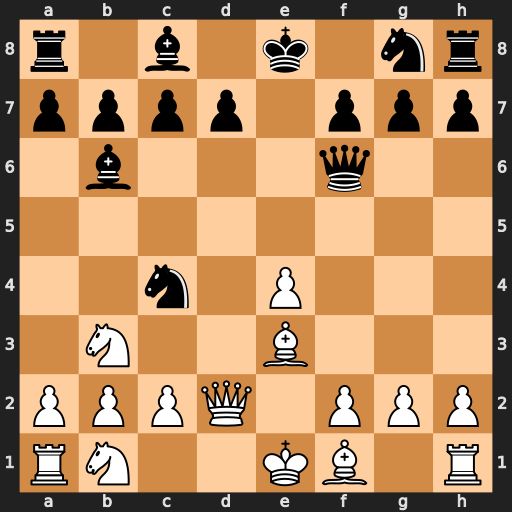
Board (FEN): r1b1k1nr/pppp1ppp/1b3q2/8/2n1P3/1N2B3/PPPQ1PPP/RN2KB1R
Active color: w
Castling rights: KQkq
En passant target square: -
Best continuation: Bxc4